Interaction volume radius: 10 \u00c5
Interaction volume height: 15 \u00c5
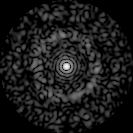
Disorder parameter: 0.8054